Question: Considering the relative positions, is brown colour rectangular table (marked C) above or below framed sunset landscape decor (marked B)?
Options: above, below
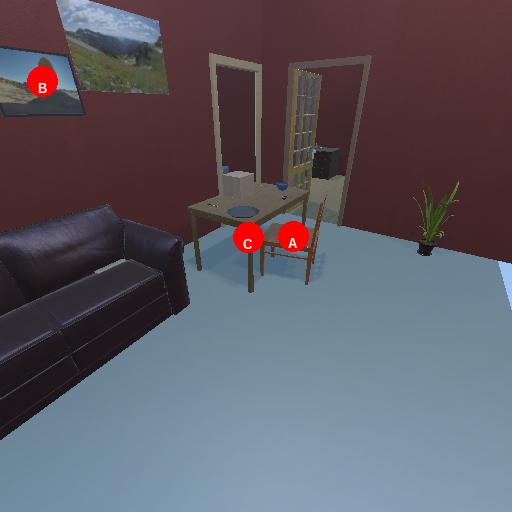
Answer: above